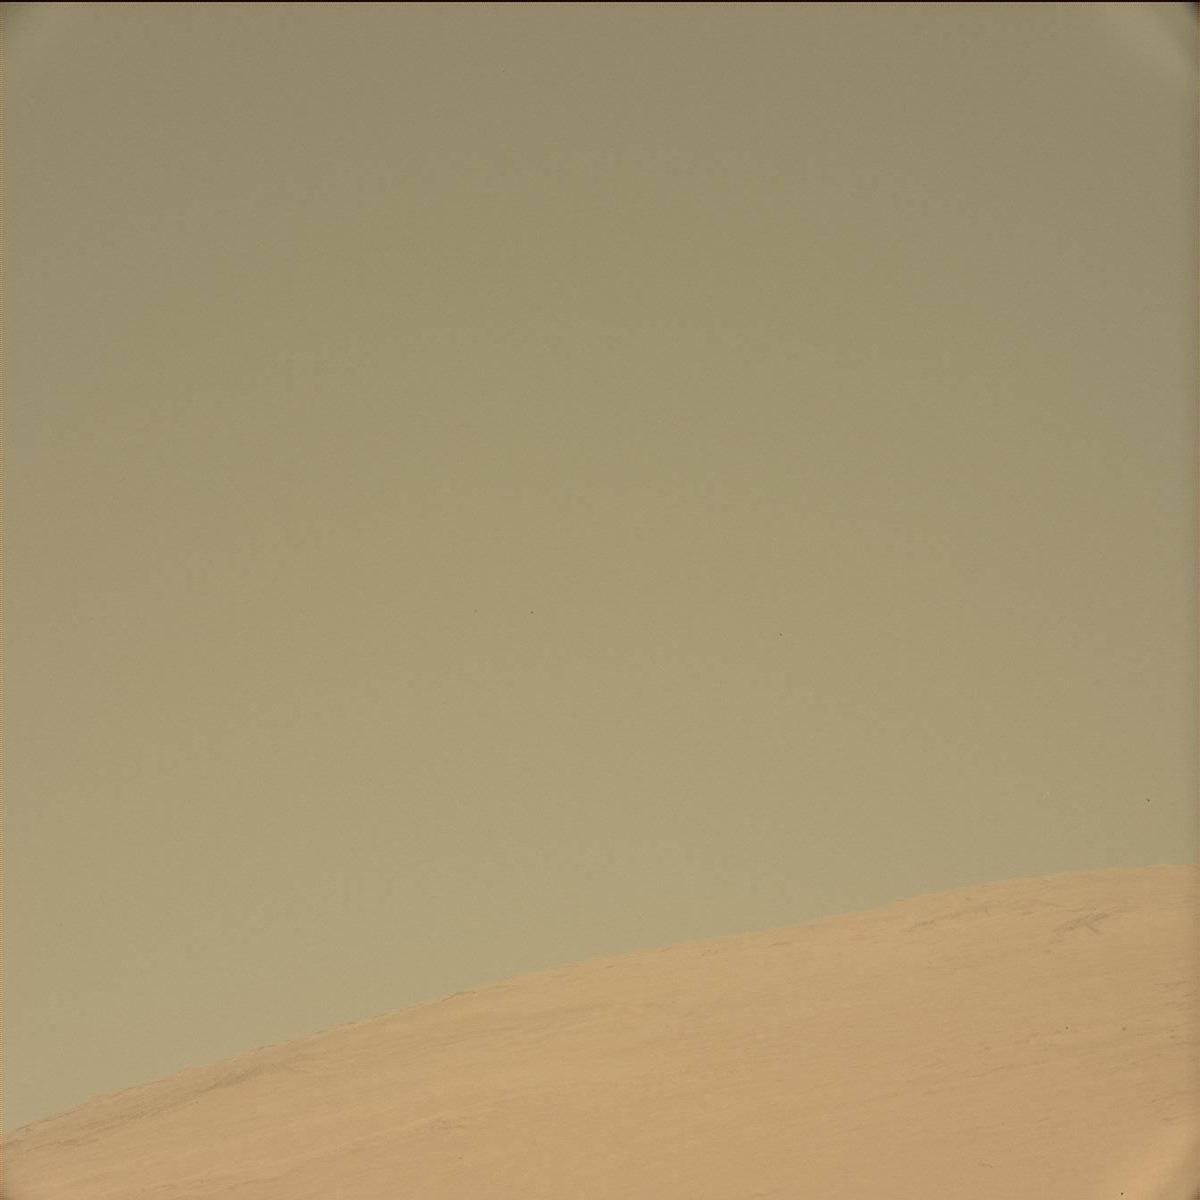
Terrain classes present: Ridge, Sky